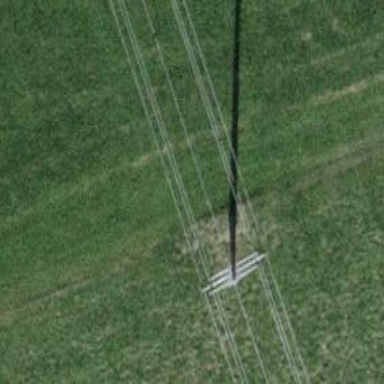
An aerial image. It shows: Power line in the image.